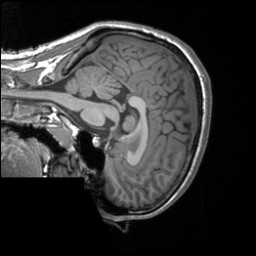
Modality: T1w
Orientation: sagittal
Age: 22
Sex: male
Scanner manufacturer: siemens
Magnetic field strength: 3 T
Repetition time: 1.9 s
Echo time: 0.00226 s